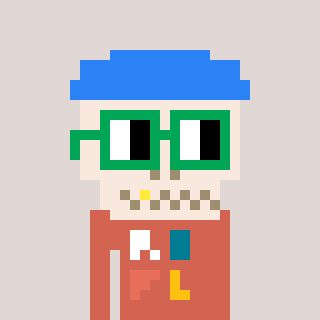
a pixel art character with square green glasses, a skeleton-hat-shaped head and a peachy-colored body on a warm background